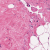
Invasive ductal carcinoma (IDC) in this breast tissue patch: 0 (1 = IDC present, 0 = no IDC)